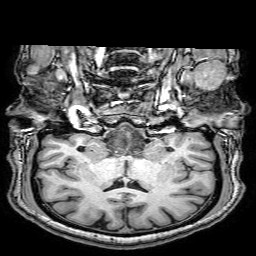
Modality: T1w
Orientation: sagittal
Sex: male
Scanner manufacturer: philips
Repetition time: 0.008213 s
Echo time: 0.00378 s